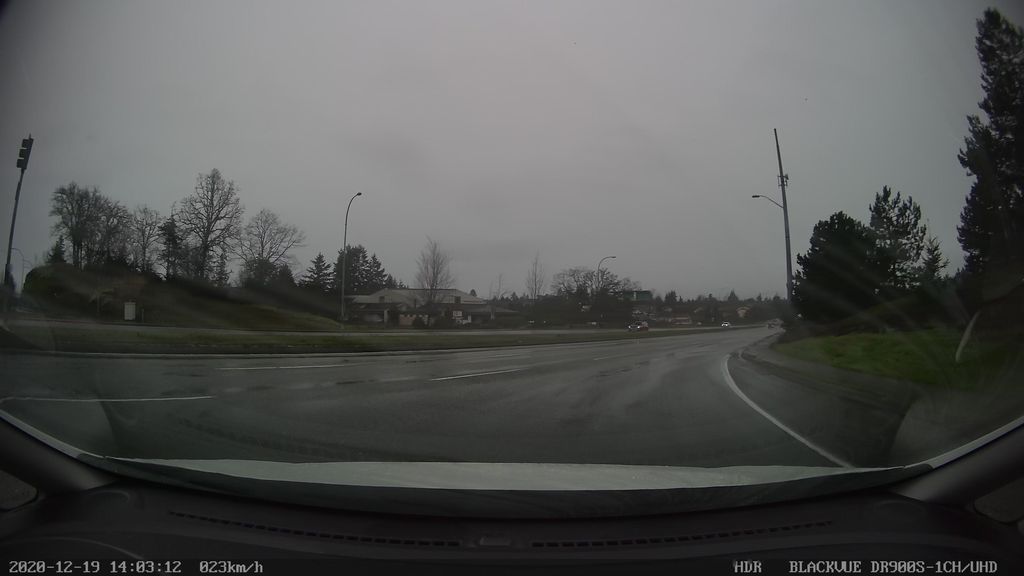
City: victoria